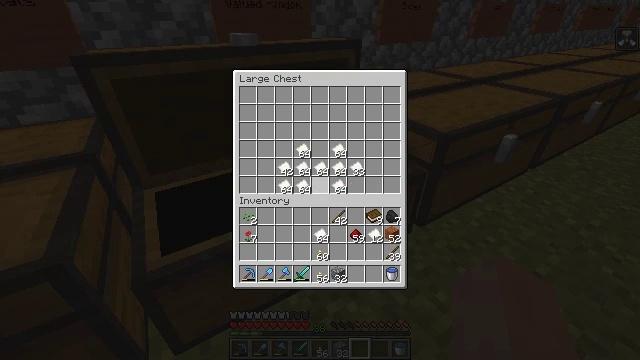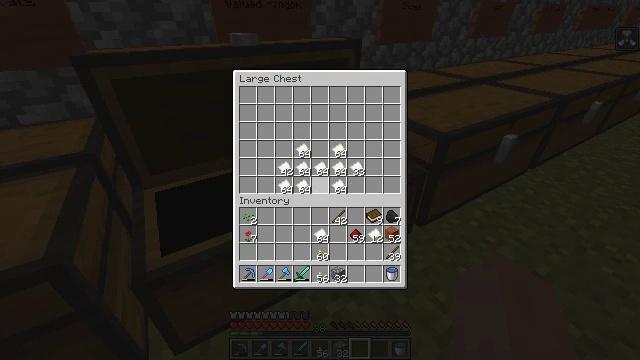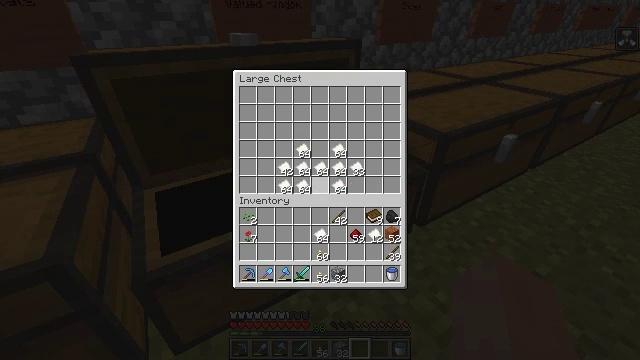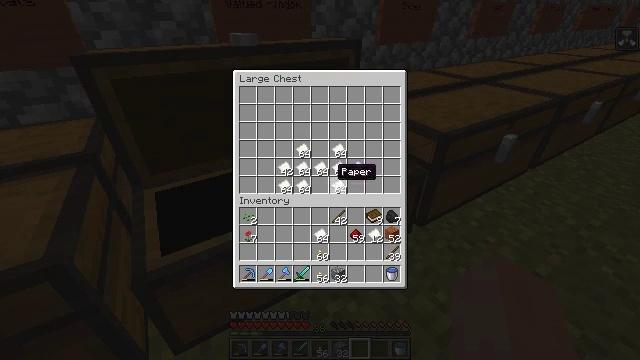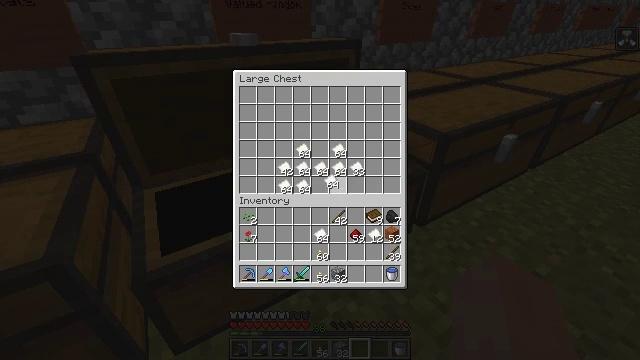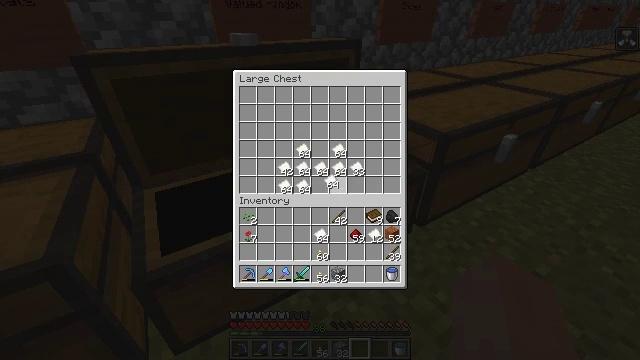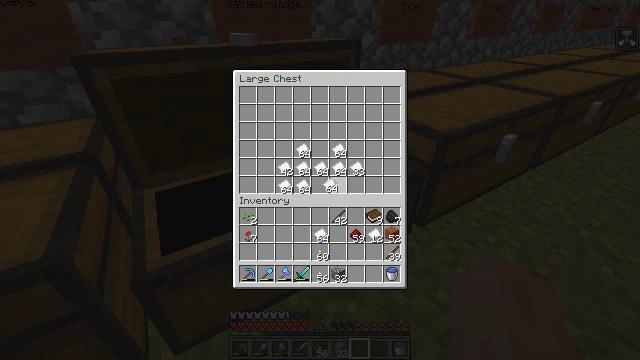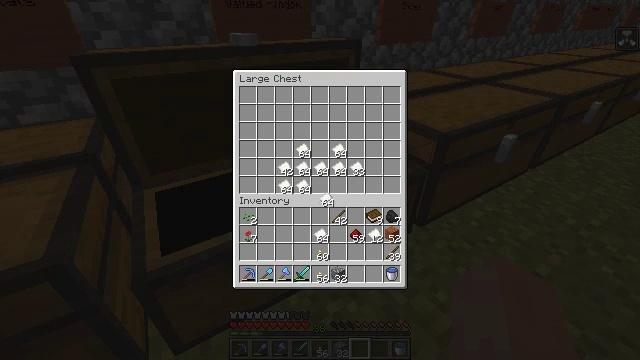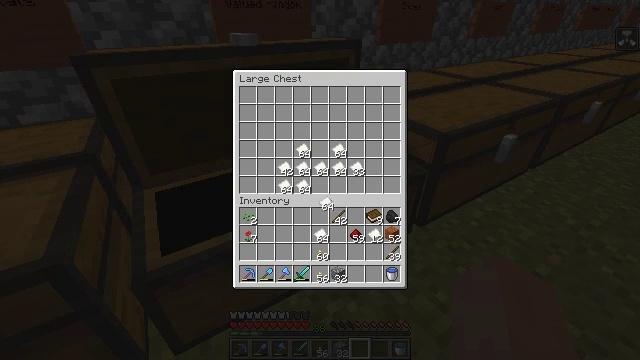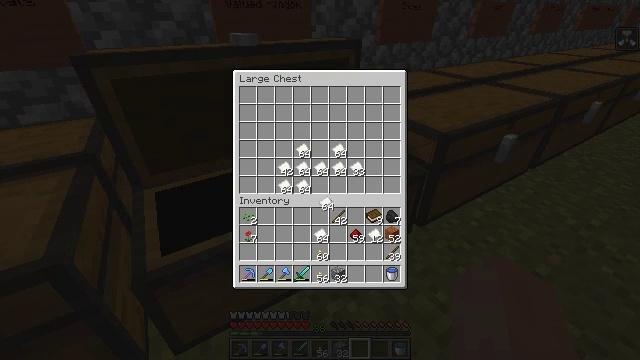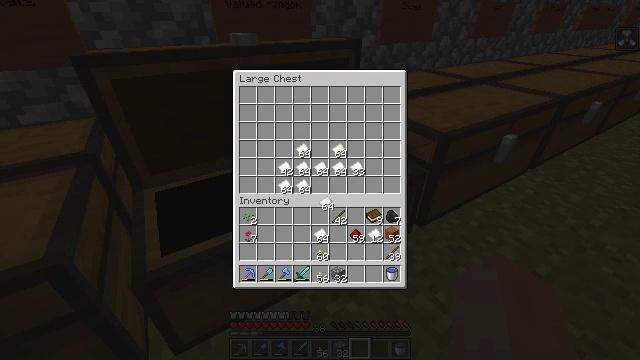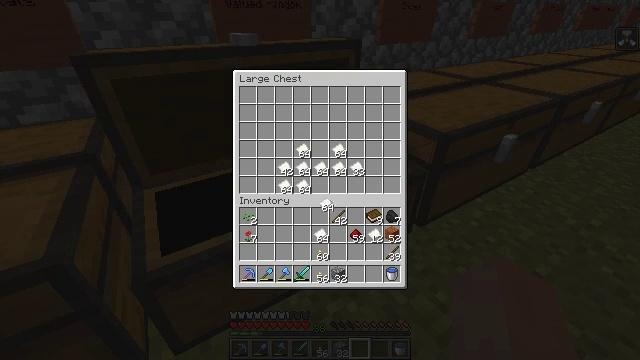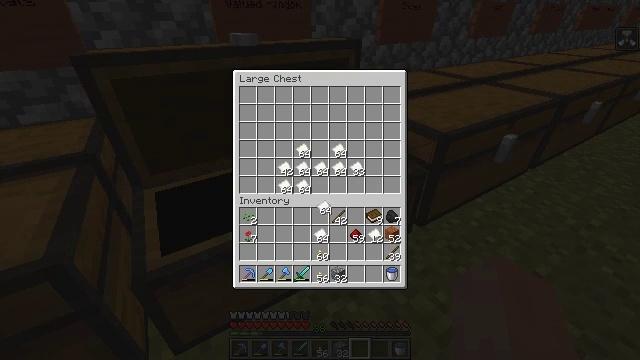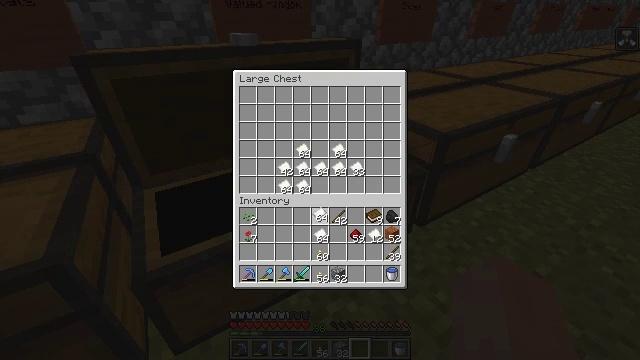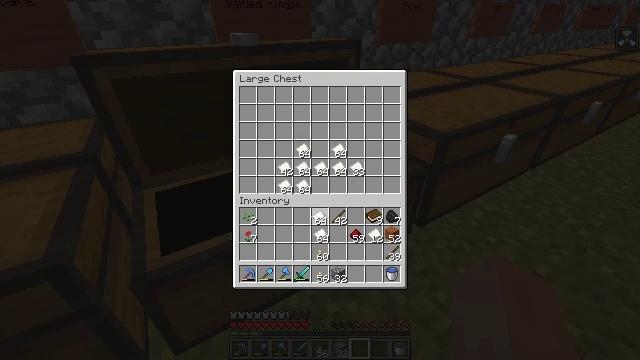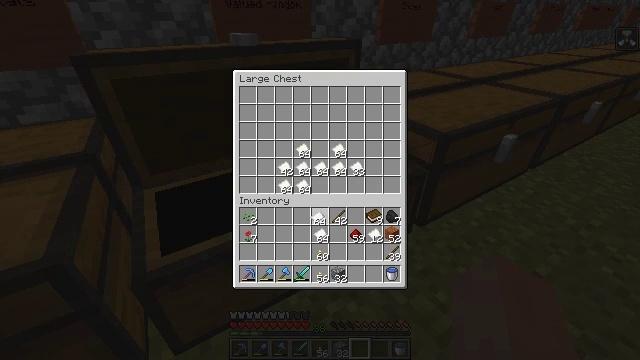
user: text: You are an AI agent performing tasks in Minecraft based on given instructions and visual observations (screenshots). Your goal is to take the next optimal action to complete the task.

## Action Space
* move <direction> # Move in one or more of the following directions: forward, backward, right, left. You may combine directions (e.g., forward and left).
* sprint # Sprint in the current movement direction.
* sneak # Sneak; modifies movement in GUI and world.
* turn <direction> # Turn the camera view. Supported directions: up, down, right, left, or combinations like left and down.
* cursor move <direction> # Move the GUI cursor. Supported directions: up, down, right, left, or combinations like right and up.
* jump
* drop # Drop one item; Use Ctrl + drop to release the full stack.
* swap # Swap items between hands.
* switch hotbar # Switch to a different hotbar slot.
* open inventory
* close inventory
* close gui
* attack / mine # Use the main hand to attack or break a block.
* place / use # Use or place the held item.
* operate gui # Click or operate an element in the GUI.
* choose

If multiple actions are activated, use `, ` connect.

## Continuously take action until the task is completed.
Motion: motion action
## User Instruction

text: Drop wheat seeds.
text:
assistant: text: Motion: no_op
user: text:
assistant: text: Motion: no_op
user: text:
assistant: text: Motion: no_op
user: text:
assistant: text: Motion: operate gui
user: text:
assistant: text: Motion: operate gui
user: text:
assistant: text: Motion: no_op
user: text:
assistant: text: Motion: cursor move down
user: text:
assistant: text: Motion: no_op
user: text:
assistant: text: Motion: no_op
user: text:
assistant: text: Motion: no_op
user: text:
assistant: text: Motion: no_op
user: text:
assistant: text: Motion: no_op
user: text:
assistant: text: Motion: cursor move down
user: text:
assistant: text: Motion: no_op
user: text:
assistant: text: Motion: operate gui
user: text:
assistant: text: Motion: operate gui
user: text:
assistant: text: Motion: no_op
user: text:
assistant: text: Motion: cursor move left and up
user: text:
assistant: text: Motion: cursor move up
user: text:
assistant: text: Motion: no_op
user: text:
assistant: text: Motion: no_op
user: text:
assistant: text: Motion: operate gui
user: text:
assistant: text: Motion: operate gui
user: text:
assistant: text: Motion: cursor move down
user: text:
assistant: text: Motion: cursor move down
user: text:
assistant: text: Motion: no_op
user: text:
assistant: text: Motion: operate gui
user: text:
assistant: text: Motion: operate gui
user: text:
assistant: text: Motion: no_op
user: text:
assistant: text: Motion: cursor move up